Aerial crown-view tile of a tropical tree (Barro Colorado Island, Panama), acquired 20240813:
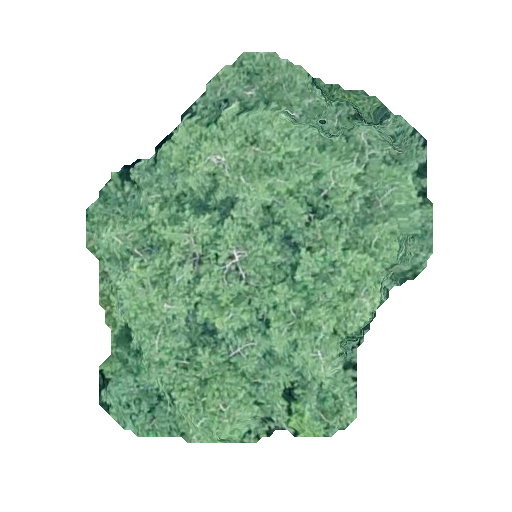
Species: Quararibea asterolepis
GBIF accepted scientific name: Quararibea asterolepis
Crown area: 148.653 m²